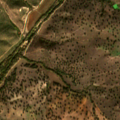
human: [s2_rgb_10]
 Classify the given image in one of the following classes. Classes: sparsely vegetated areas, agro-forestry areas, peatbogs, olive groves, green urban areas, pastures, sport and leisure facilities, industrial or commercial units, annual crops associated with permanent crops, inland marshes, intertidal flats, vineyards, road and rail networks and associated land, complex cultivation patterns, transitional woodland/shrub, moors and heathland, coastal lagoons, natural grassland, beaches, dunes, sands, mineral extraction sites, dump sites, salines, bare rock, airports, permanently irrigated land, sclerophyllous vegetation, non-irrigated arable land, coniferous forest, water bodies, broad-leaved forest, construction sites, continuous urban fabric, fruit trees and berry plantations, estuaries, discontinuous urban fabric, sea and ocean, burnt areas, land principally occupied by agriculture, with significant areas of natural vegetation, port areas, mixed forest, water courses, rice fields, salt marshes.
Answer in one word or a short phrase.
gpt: olive groves, agro-forestry areas